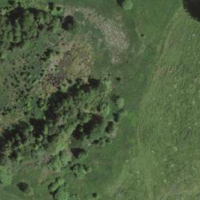
EUNIS habitat code: 25
Species observed at this site:
Vaccinium uliginosum